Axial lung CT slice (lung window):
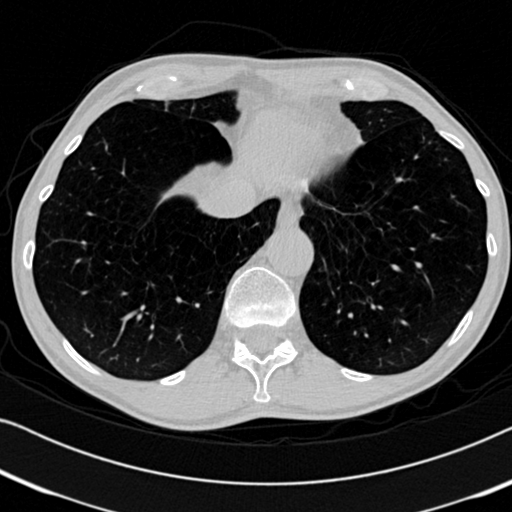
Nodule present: no